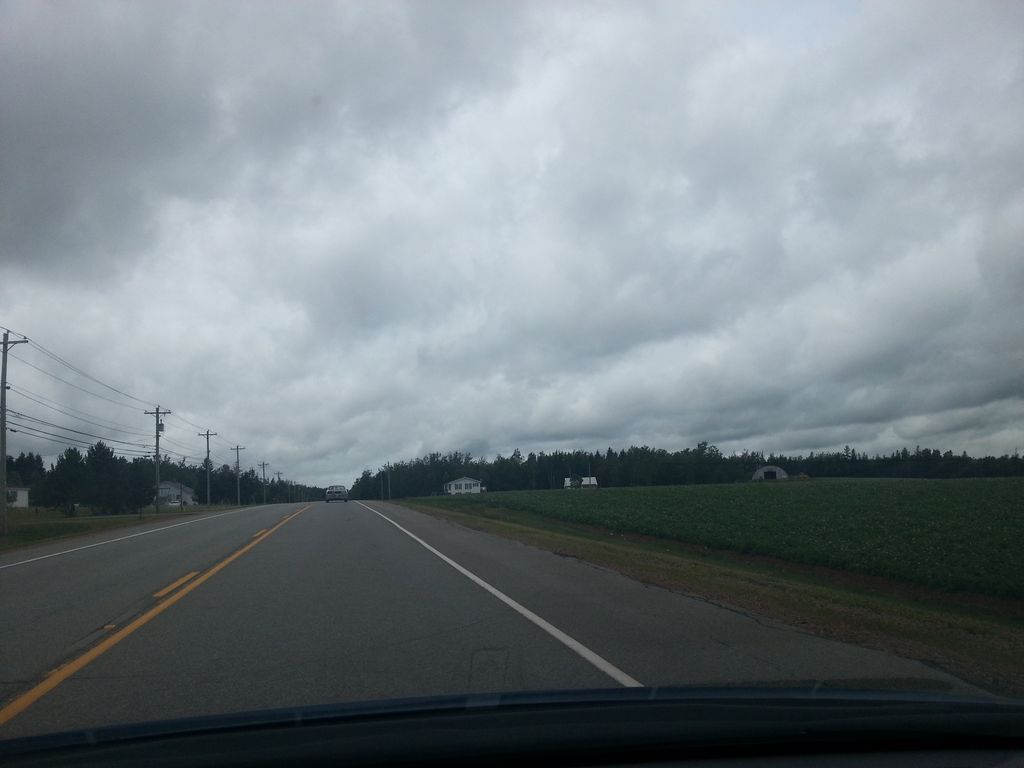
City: charlottetown